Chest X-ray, PA view. Patient: 44 years old, sex M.
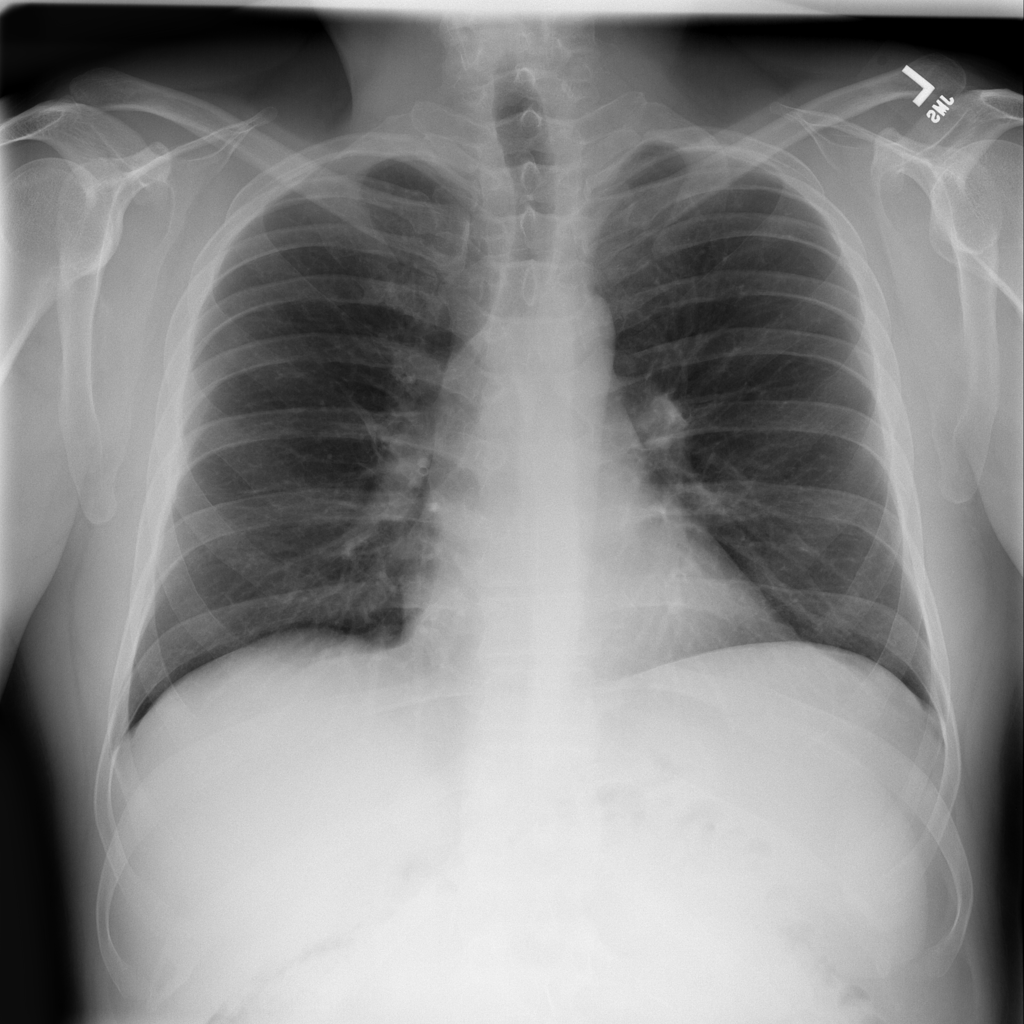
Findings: Infiltration